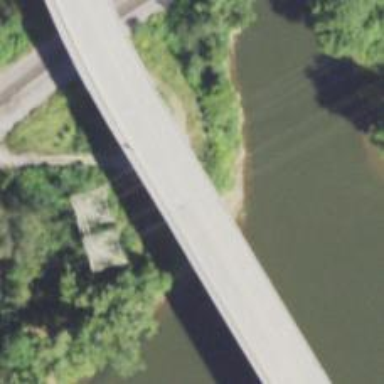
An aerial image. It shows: Bridge supported by piers.